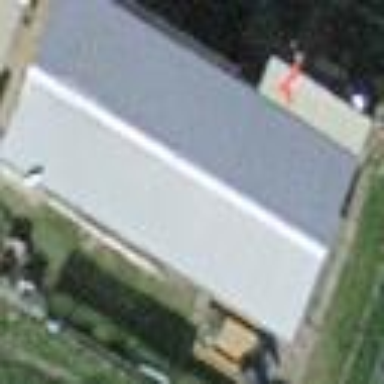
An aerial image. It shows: Shed.